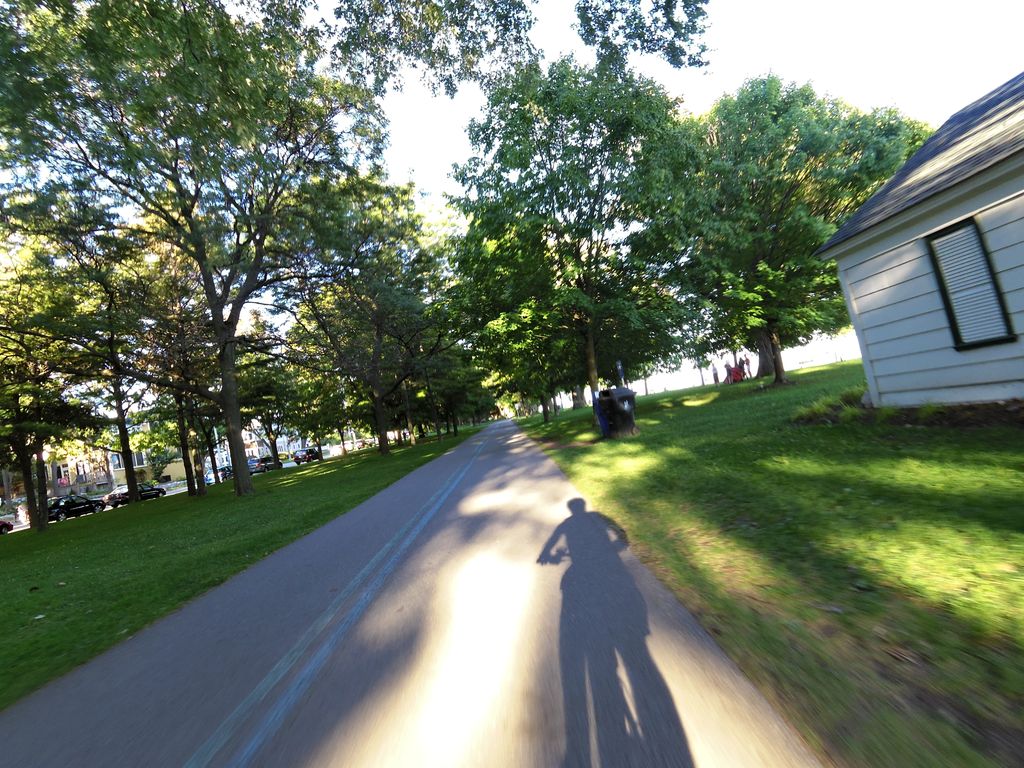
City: toronto